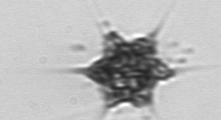
Label: Dictyocha